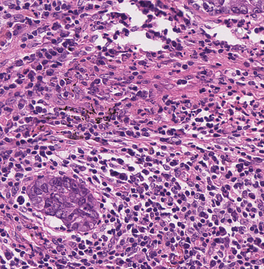
Tumor epithelial tissue: yes
Tumor-associated stroma tissue: yes
Normal tissue: no